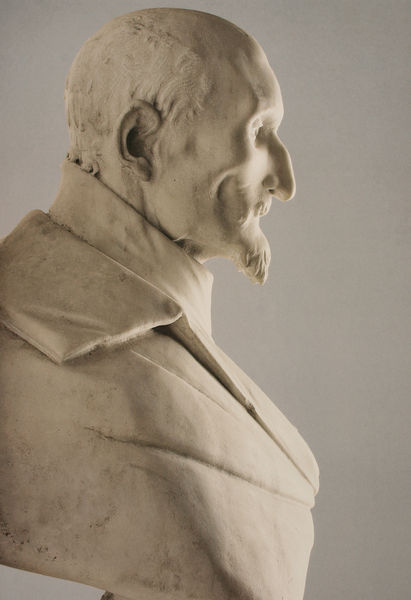
Titel: Portraitbüste von Antonio Coppola, Seitenansicht
Künstler: Gianlorenzo Bernini
Standort: Rom
Institution: Museo della Chiesa di San Giovanni dei Fiorentini
Schlagwörter: haut, kopf, mann, schatten, weiß, ausschnitt, braun, frisur, grau, haar, hell, licht, marmor, nase, ohr, profil, stirn, blick, tuch, alt, anzug, bart, hemd, jacke, augen, falten, haupt, kragen, mensch, stein, bildnis, herr, portrait, auge, figur, geistlicher, haare, mantel, kinn, ohren, rund, skulptur, statue, deutschland, wangen, backen, kahl, silhouette, kaiser, schnäuzer, detail, büste, glanz, glatze, seitenansicht, wiess, plastik, wange, jackett, kinnbart, revers, foto, fotografie, photographie, knochen, philosoph, hakennase, seite, augenhöhlen, denker, nasenloch, spitzbart, halbglatze, ohrmuschel, photo, schläfe, eingefallen, wangenknochen, kiefer, farbfoto, adern, gips, ader, krumm, buckel, flecke, kuhle, lid, hackennase, bernini, hohlwange, augenhöhle, nasenrücken, höcker, halbglaze, huckel, brt, gian lorenzo bernini, nackenhaare, nasenhöcker, naturnah, wngenknochen, adlernase, spitzes kinn, 1900, 1800